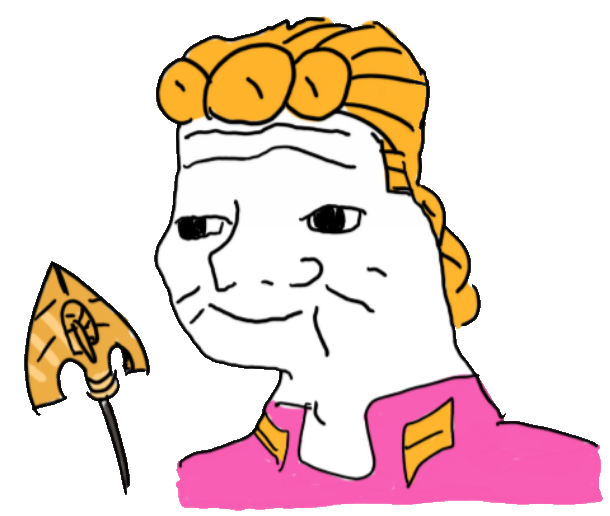
Label: 5_Boomer